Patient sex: M
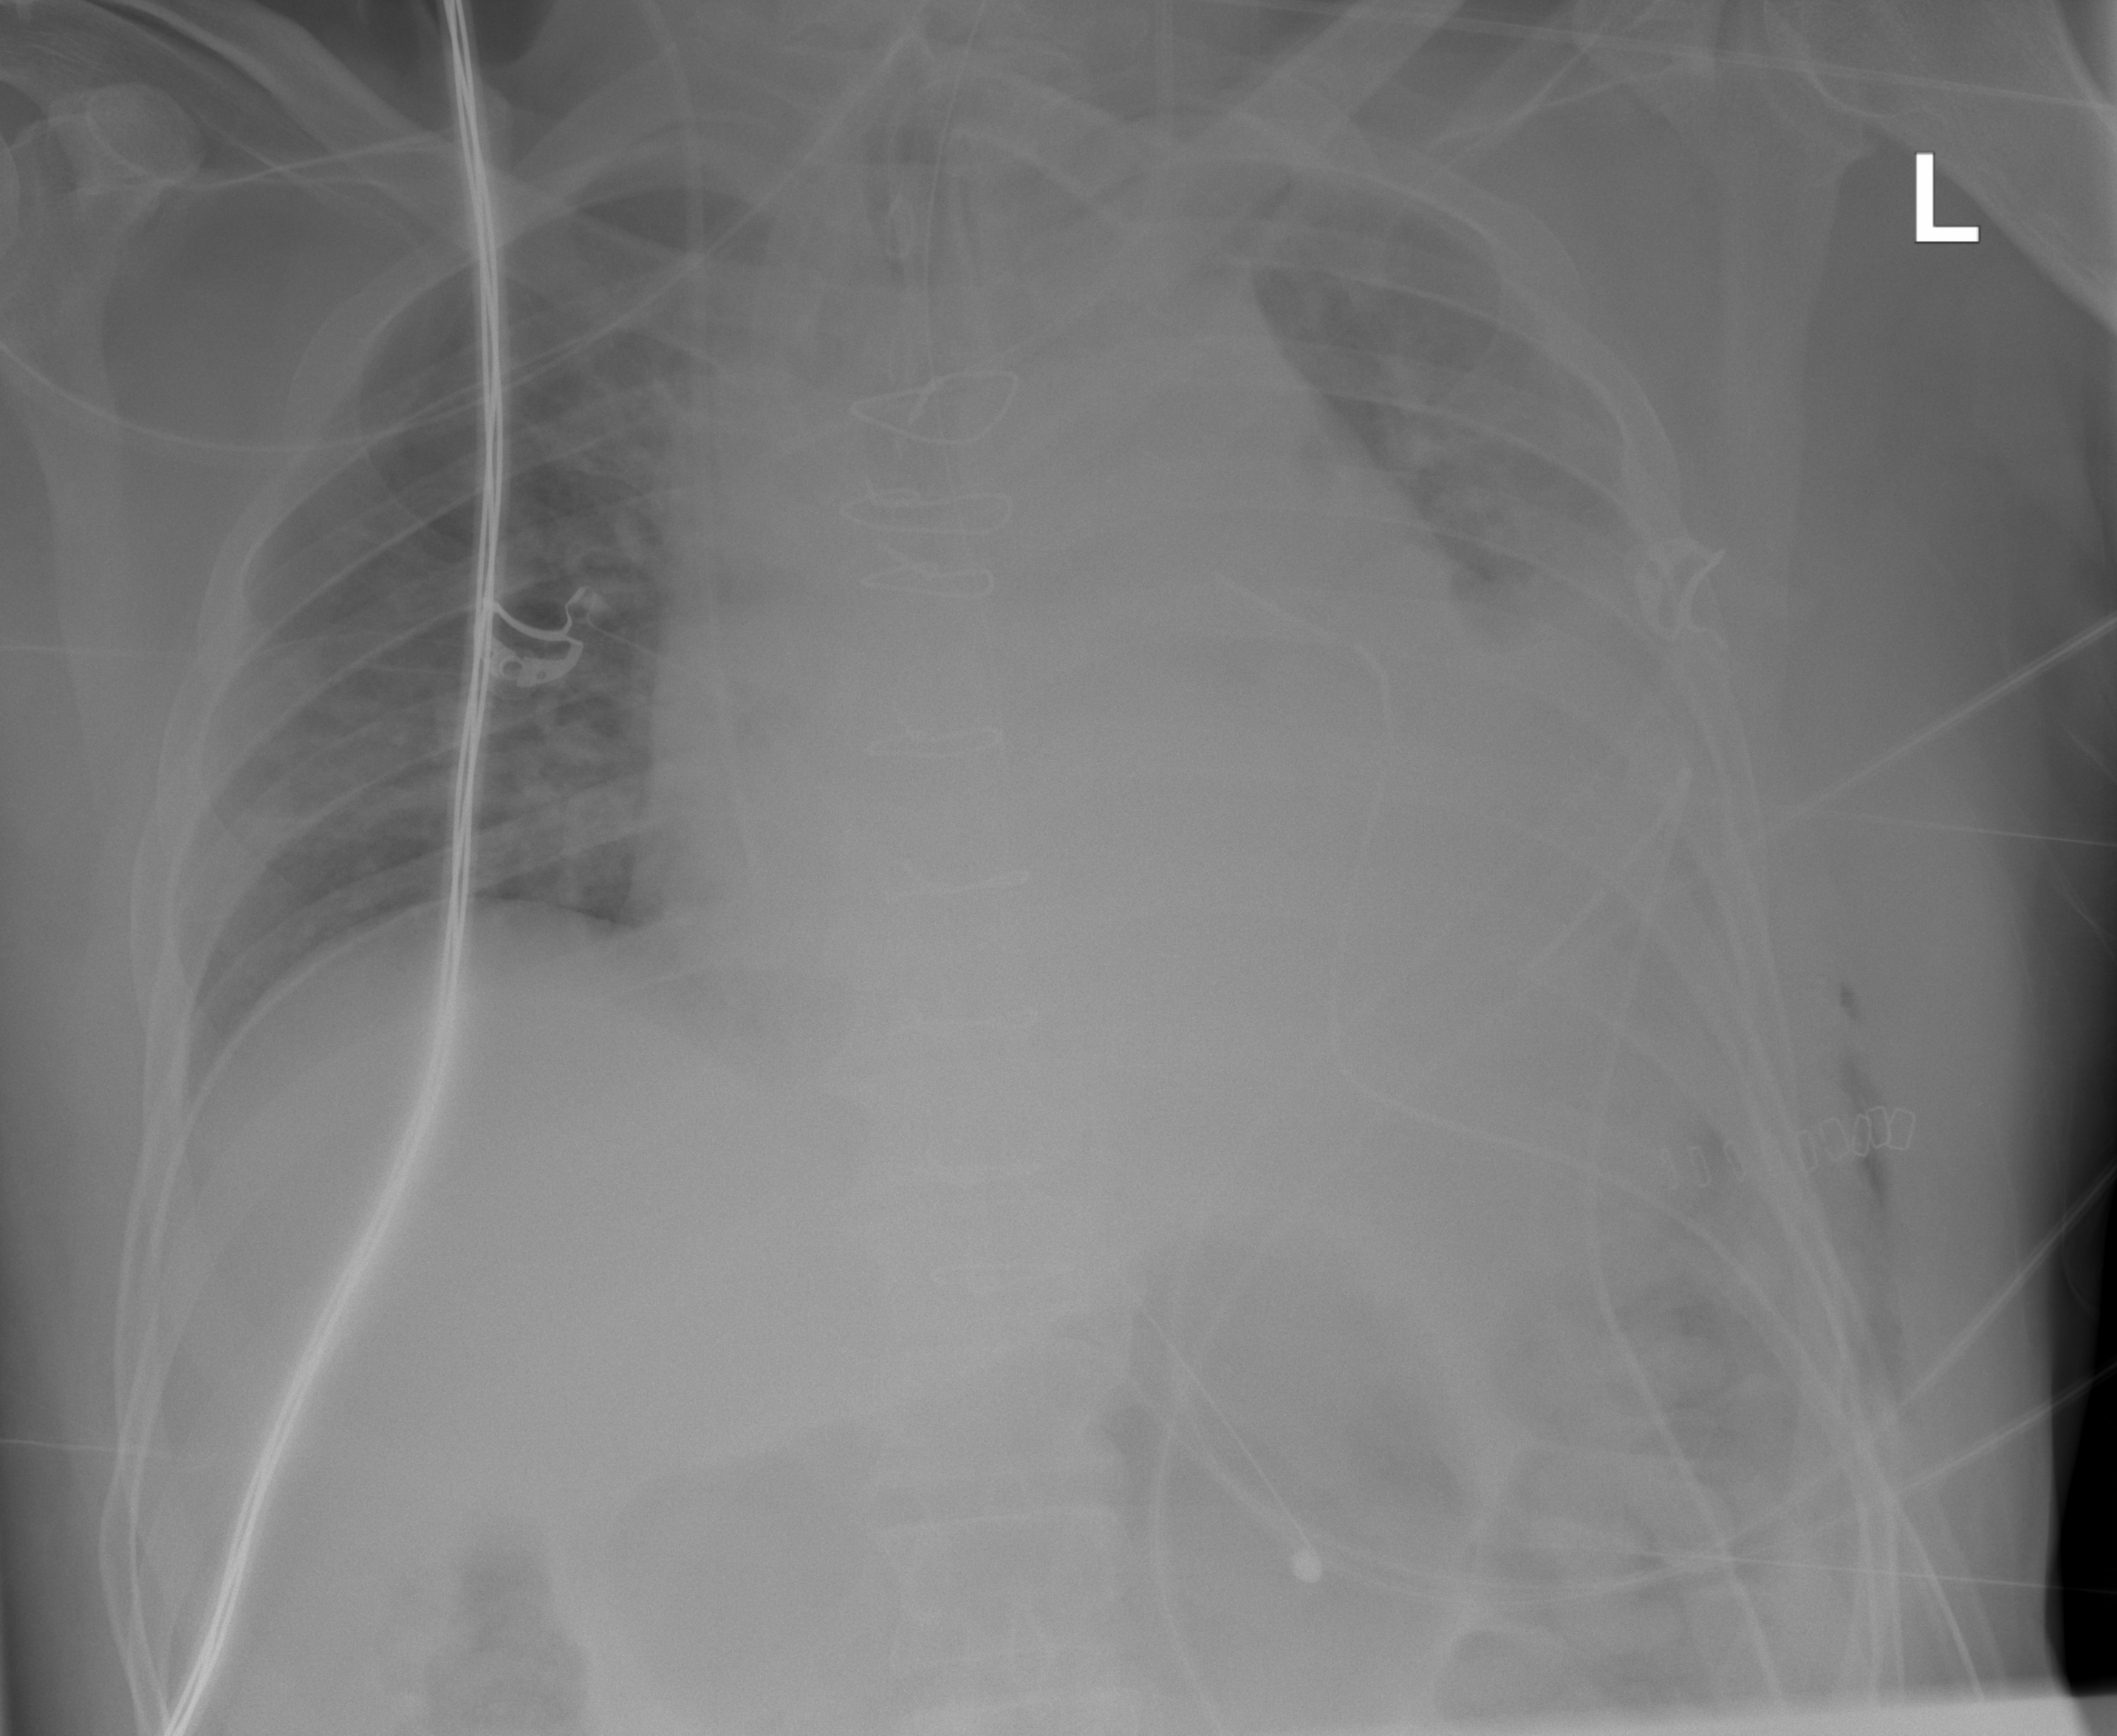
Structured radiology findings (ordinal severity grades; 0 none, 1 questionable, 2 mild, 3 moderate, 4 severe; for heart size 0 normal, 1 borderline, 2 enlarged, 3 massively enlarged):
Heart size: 3
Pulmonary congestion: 2
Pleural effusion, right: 0
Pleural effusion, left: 3
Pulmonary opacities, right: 0
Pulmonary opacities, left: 0
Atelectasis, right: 2
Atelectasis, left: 3